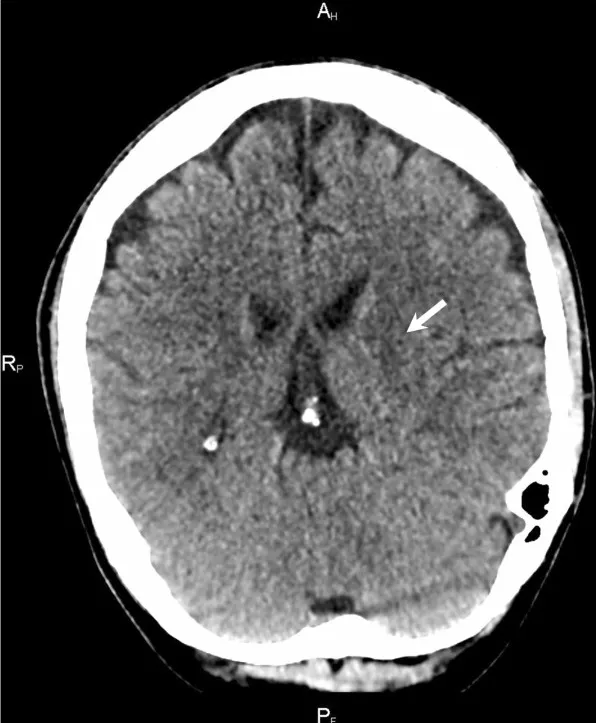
Native computed tomography scan of the brain. Slight hypodensity in the basal ganglia mainly on the left side (arrow) can be seen (post-ischemic changes after prolonged hypoxemia).
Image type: radiology (ct)